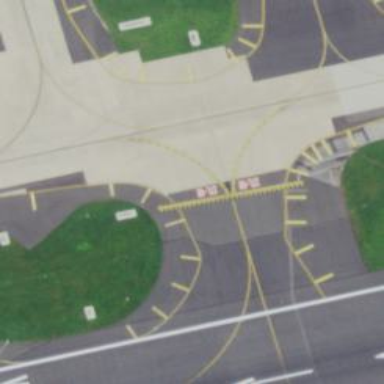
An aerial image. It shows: Image of taxiway at airport.